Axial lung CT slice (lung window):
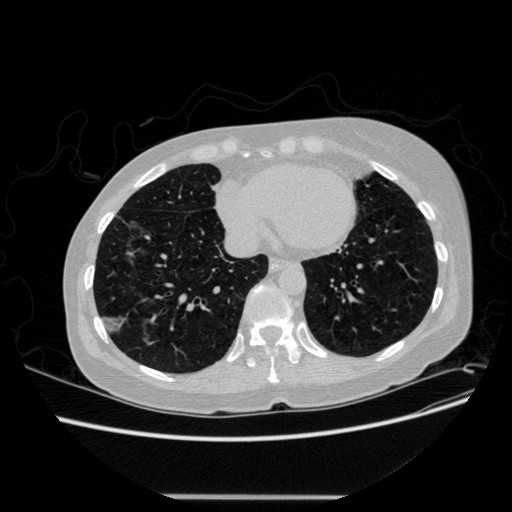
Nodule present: no